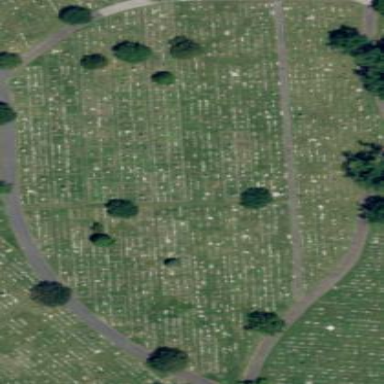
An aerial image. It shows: Sector in the cemetery.